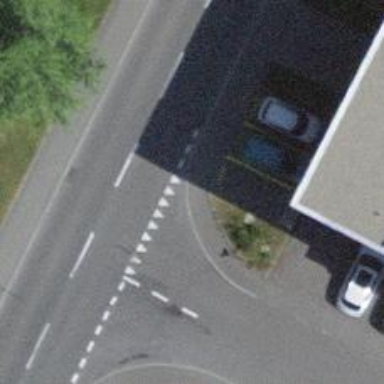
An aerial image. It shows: Kerb serving as barrier.